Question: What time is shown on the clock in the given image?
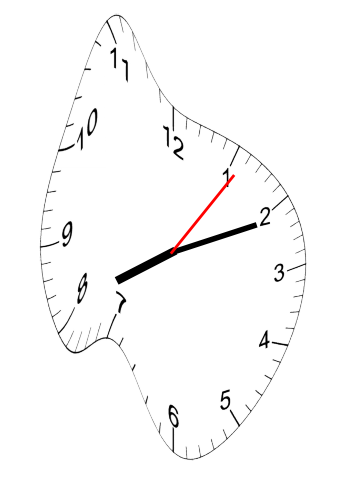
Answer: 08:11:06